Question: I have search view in my fragment. when I click on it , keyboard is open and I can type text. I want when I click on search button in keyboard , my query send to my server and get result but I don't know how get search event. any solution?
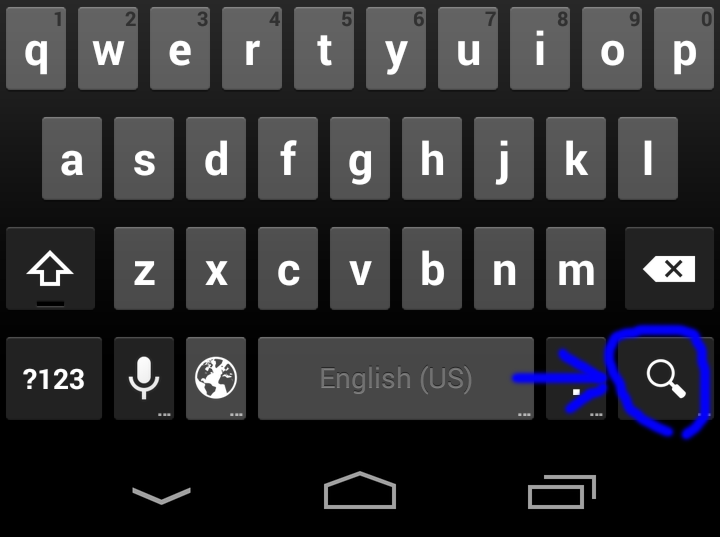
Answer: You have to extend <URL>.
Example:
'''
@Override
public boolean onCreateOptionsMenu(Menu menu) {
getMenuInflater().inflate(R.menu.main, menu);
searchView = (SearchView) menu.findItem(R.id.mActionSearch).getActionView();
searchView.setOnQueryTextListener(this);
return true;
}
@Override
public boolean onQueryTextSubmit(String query) {
//Do something here
return false;
}
@Override
public boolean onQueryTextChange(String newText) {
return false;
}
'''